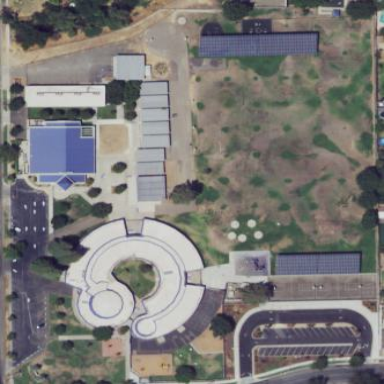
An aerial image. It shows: School.